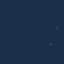
Land use / land cover: SeaLake